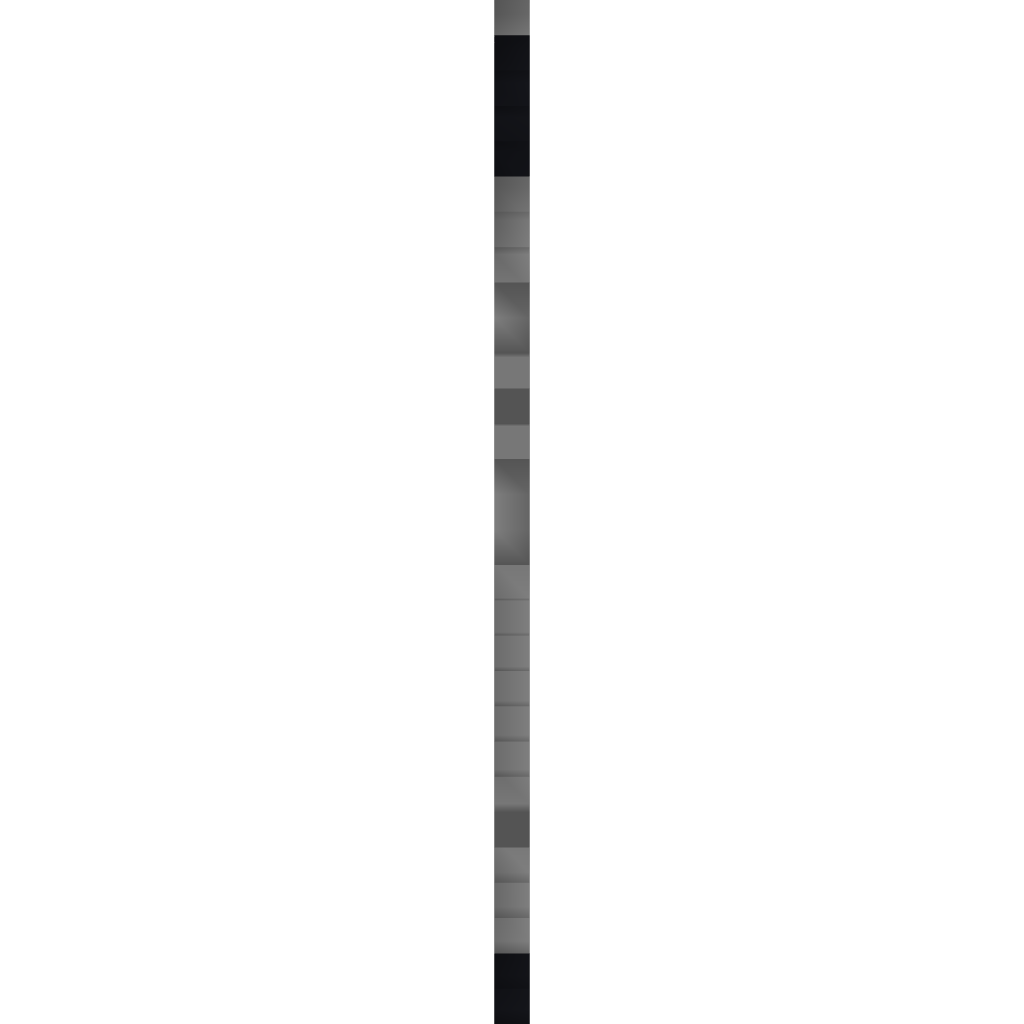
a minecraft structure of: Snake Man